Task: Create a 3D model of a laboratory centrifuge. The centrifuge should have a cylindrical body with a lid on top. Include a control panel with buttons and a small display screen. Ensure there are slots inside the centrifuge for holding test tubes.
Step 301:
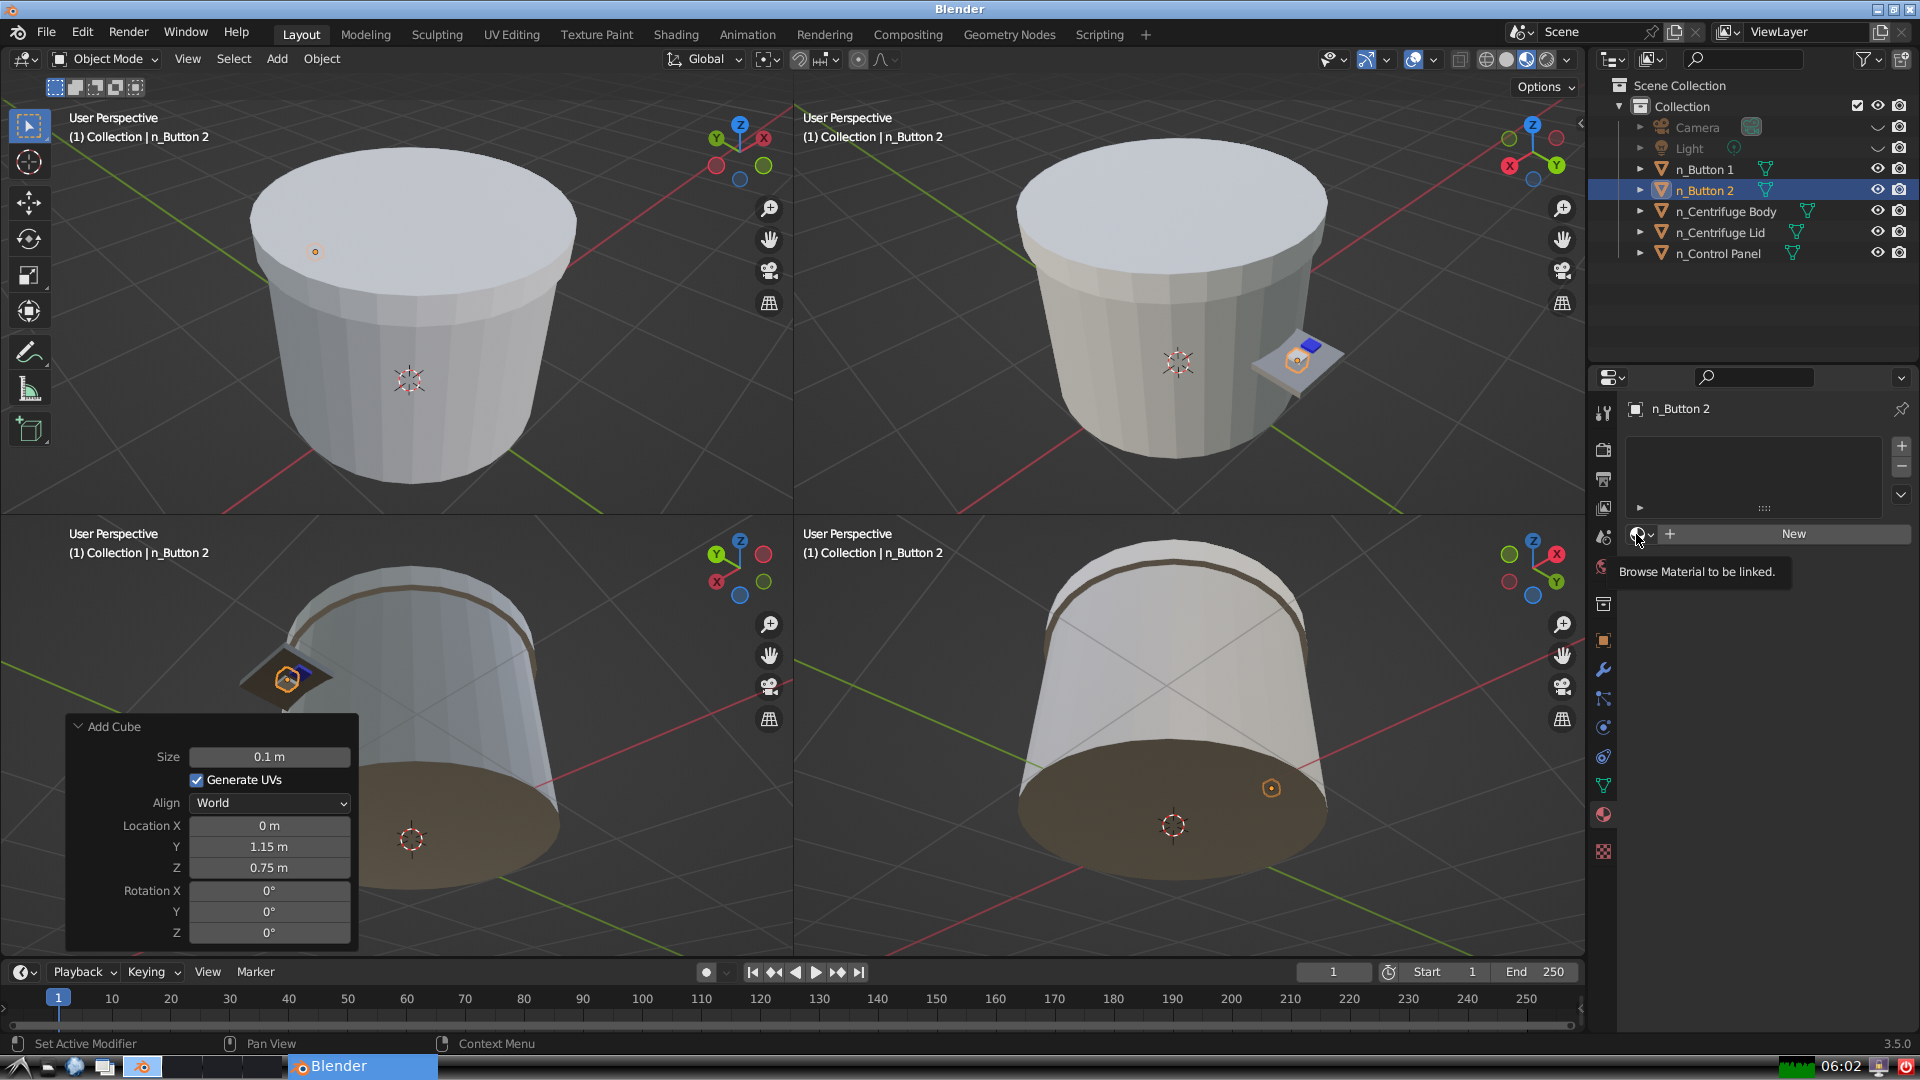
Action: click: no